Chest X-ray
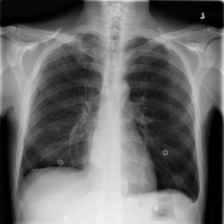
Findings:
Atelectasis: negative
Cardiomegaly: negative
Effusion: negative
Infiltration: negative
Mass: negative
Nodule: negative
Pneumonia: negative
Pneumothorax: negative
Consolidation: negative
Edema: negative
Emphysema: negative
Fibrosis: negative
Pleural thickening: positive
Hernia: negative